Field crop: tomato
Growth stage: 1
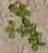
Species: portulaca